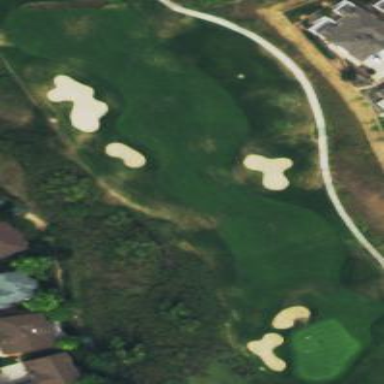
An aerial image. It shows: Grassy area designated as golf fairway.